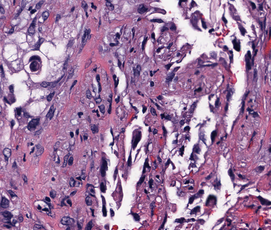
Tumor epithelial tissue: yes
Tumor-associated stroma tissue: yes
Normal tissue: no